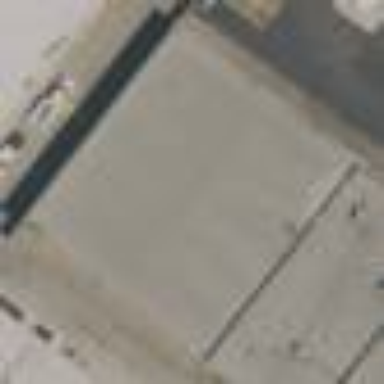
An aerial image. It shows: Commercial building used for car-related activities.